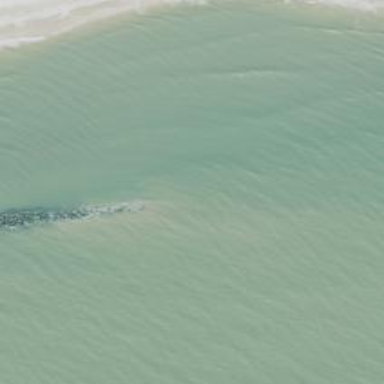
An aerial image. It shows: Breakwater structure.